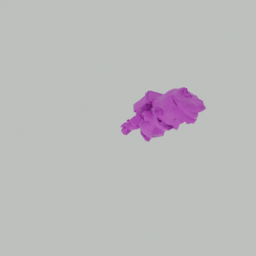
Label: people